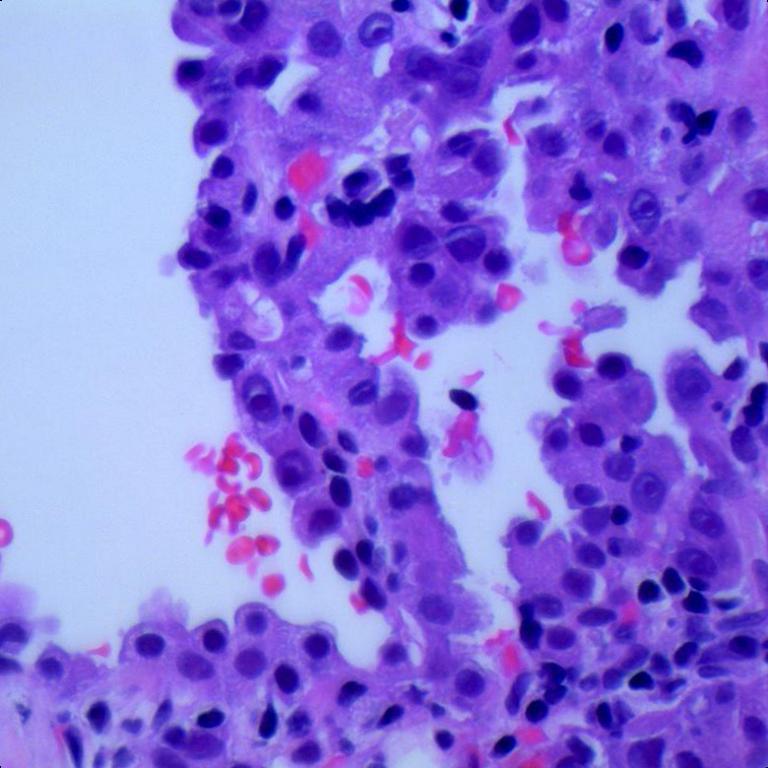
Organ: lung
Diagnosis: adenocarcinomas